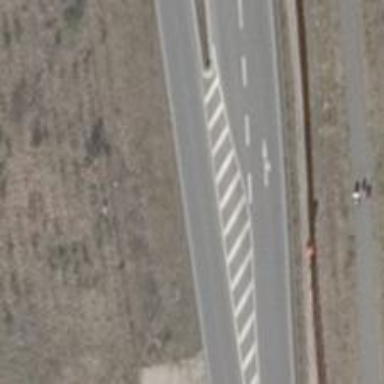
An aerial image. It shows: Primary motorway with asphalt surface and no sidewalk.